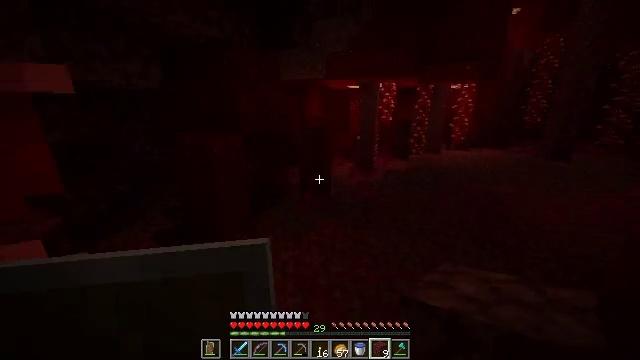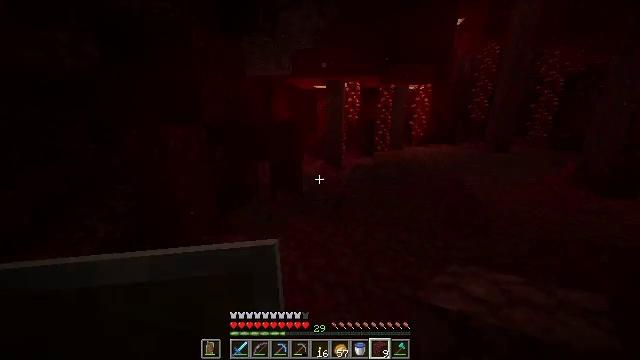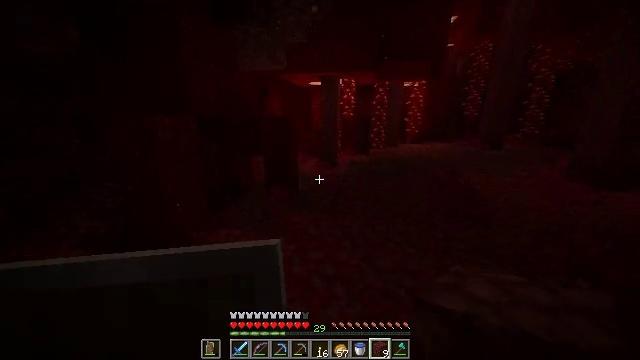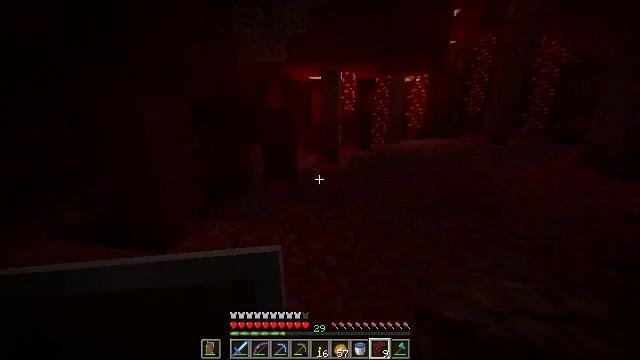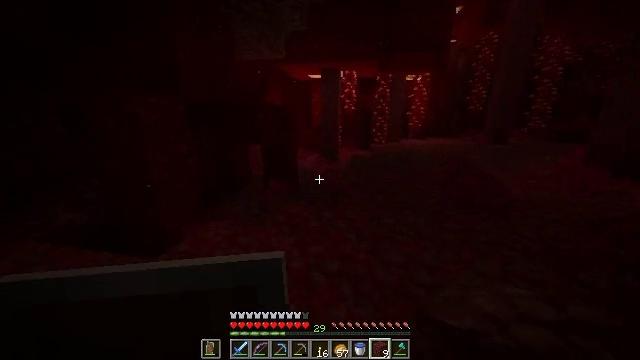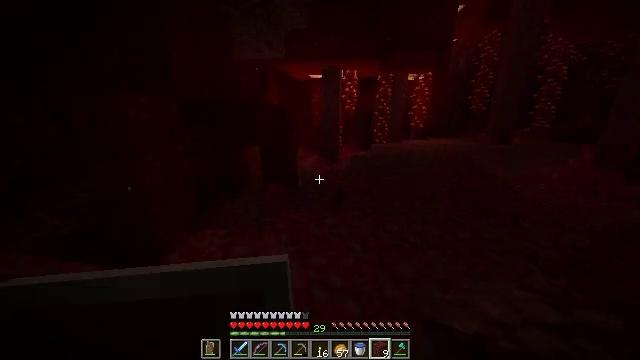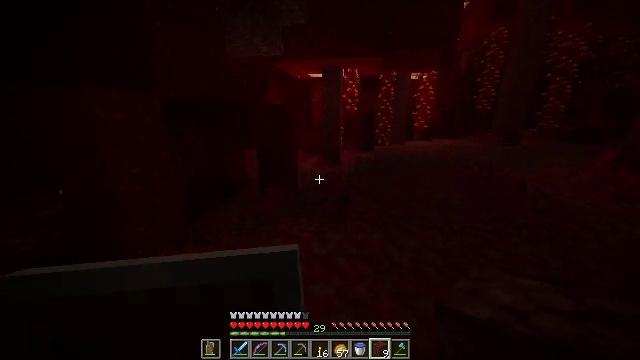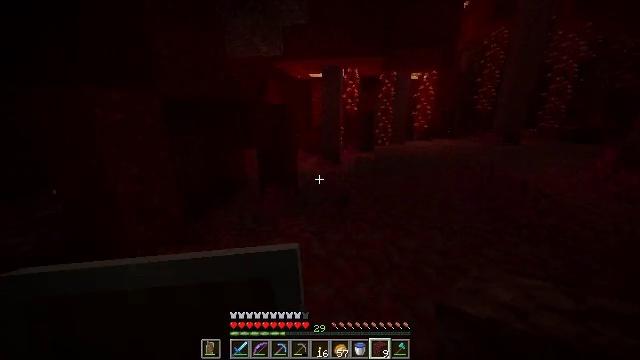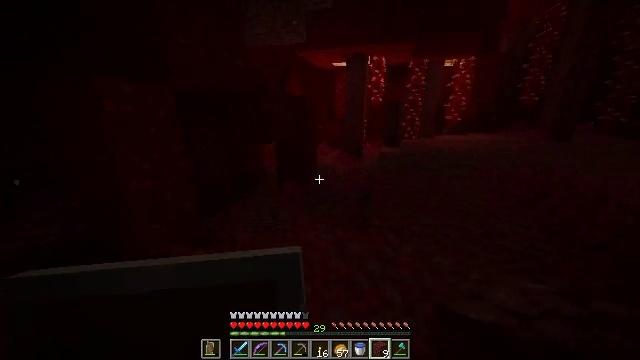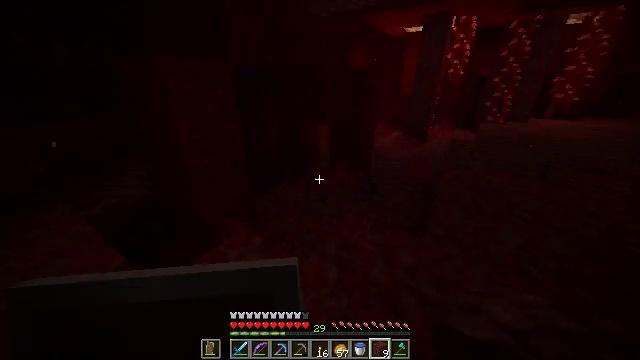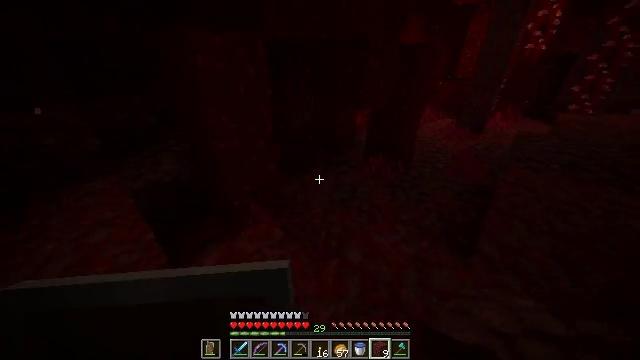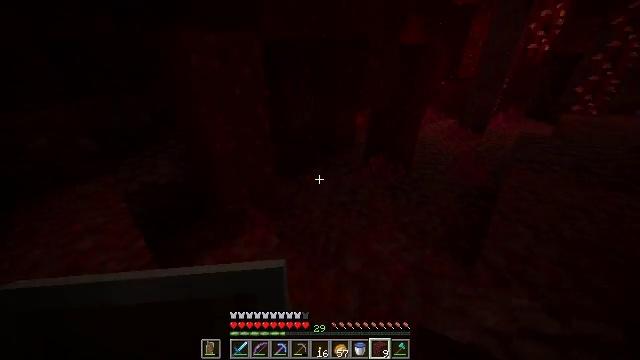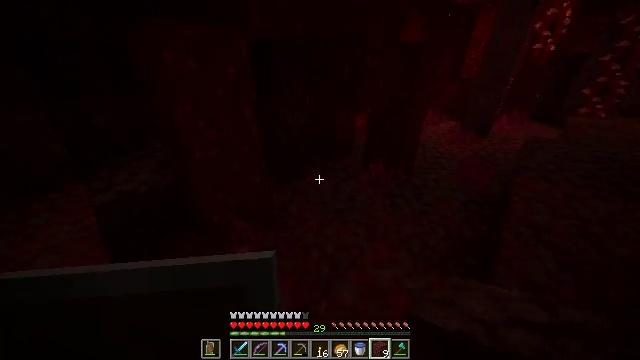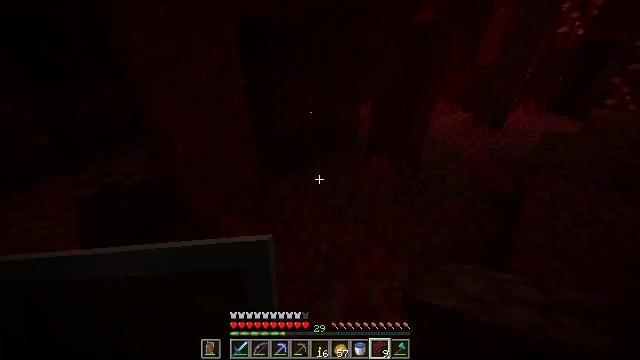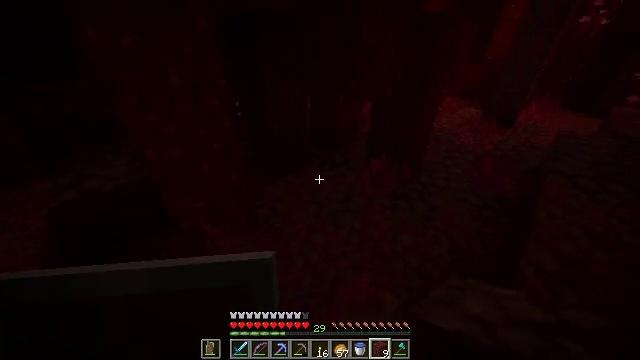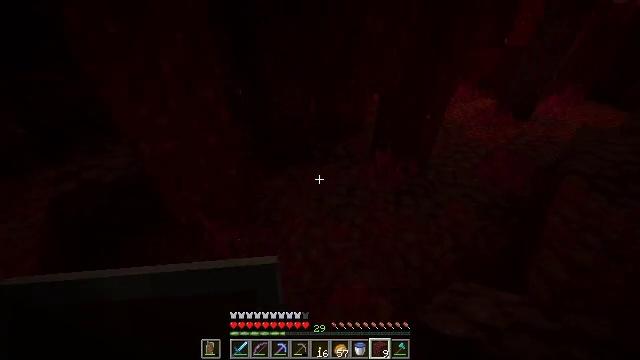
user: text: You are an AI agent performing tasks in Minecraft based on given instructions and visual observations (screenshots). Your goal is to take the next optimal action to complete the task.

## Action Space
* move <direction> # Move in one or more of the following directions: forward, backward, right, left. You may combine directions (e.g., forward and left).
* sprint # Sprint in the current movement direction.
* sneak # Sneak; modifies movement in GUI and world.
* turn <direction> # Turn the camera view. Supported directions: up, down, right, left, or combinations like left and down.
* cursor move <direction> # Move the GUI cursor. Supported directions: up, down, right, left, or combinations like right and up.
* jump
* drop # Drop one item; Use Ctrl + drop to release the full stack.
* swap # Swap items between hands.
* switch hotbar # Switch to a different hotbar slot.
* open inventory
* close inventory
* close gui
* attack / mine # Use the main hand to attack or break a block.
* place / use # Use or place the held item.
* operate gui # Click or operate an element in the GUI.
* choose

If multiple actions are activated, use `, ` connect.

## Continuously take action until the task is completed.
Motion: motion action
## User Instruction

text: Harvest crimson stem blocks.
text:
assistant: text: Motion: move forward and move right, turn right
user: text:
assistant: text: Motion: move forward and move right, turn right
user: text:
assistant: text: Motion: move forward and move right
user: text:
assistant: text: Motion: move forward
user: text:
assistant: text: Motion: move forward
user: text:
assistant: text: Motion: move forward, sprint
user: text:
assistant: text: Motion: move forward, sprint
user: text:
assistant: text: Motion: move forward, sprint, turn left and down
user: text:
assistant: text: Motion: move forward, turn left and down
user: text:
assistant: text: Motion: move forward, turn left and down
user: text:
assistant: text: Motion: move forward
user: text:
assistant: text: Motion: move forward and move right
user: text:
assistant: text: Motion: move forward and move right, turn left and down
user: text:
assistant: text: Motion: move forward and move right, turn left and down
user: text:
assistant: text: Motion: move forward and move right, turn left and down
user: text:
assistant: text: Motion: move forward and move right, turn down
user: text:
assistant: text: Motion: move forward and move right, turn right and up
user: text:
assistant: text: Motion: move forward and move right, turn right and up
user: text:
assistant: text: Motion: move forward and move right, turn right and up
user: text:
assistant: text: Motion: move forward and move right
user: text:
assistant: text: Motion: move forward and move right
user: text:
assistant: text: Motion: move forward and move right
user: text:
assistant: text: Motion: move forward
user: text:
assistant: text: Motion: move forward
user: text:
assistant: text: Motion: move forward
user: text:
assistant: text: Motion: move forward
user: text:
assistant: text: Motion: move forward, turn up
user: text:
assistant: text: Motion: move forward, turn left and up
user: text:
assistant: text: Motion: move forward and move right, turn left
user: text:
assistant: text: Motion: move forward and move right, turn left and down